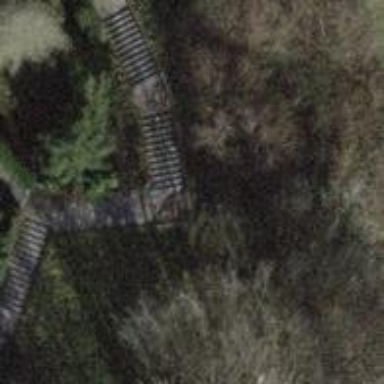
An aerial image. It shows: Road with steps.